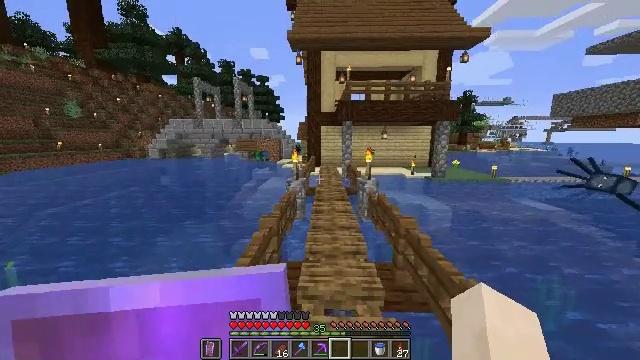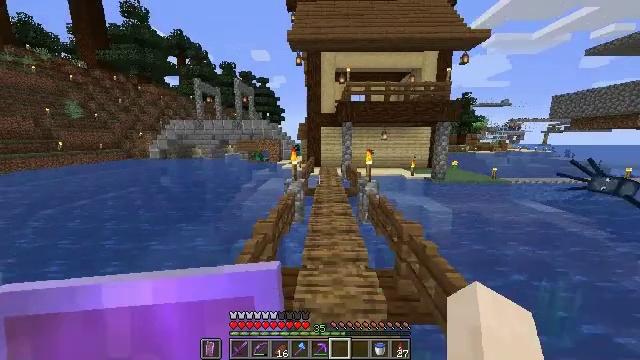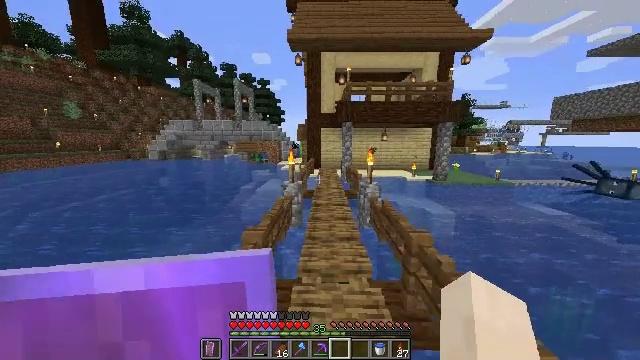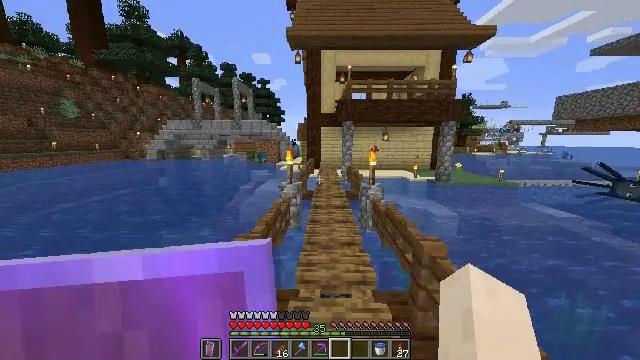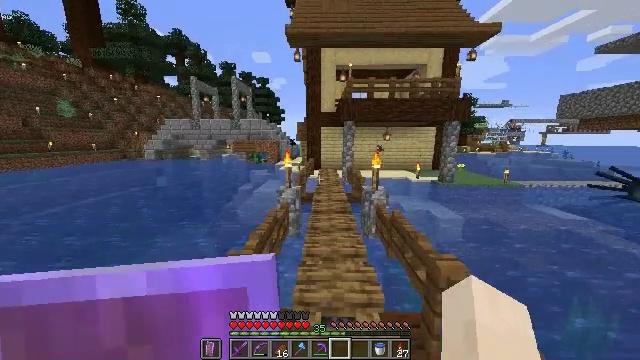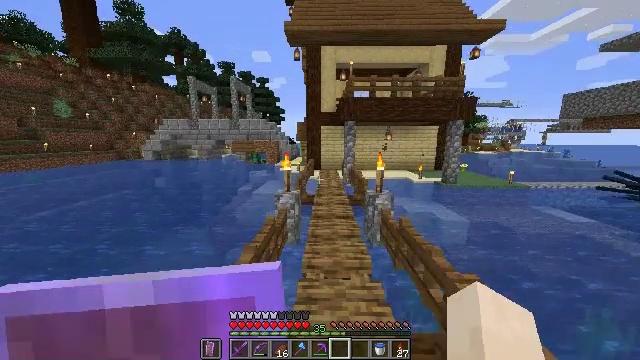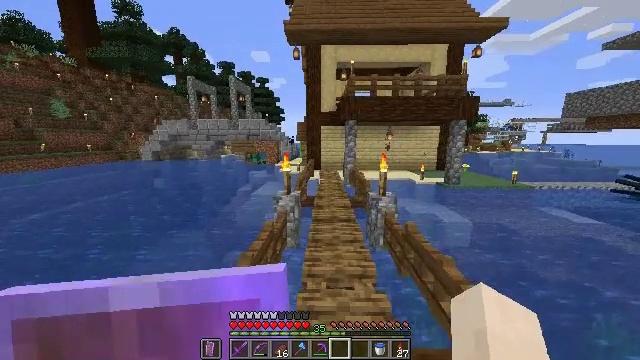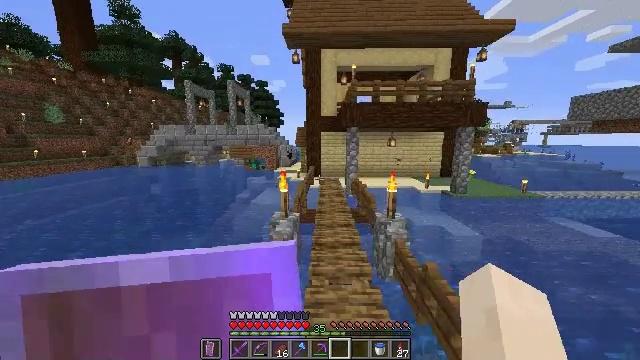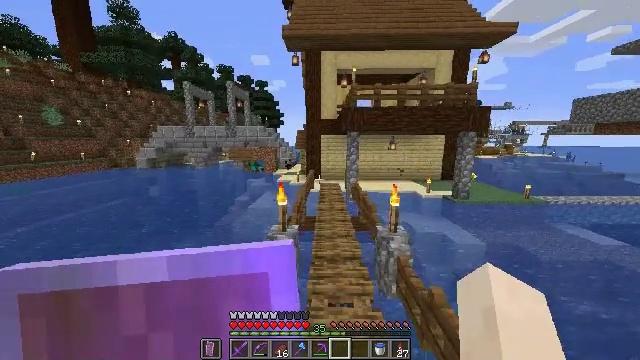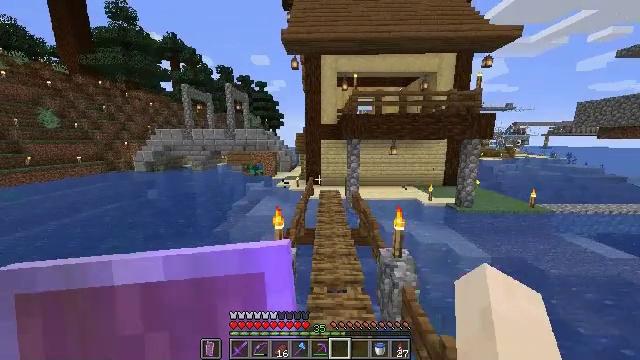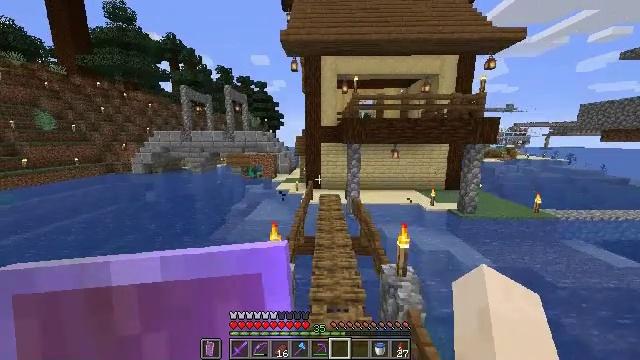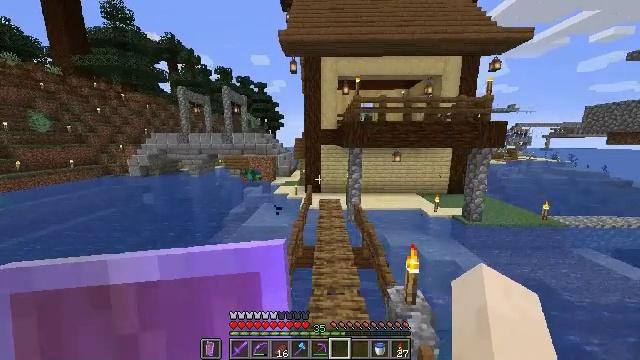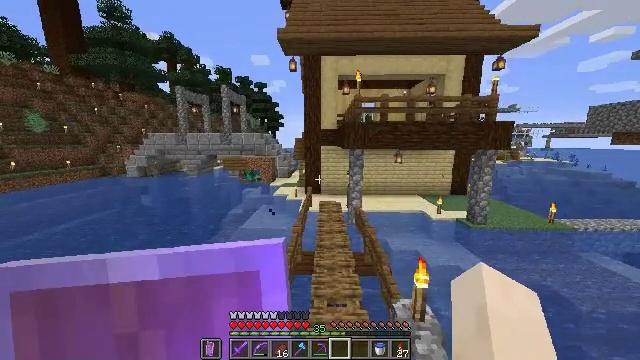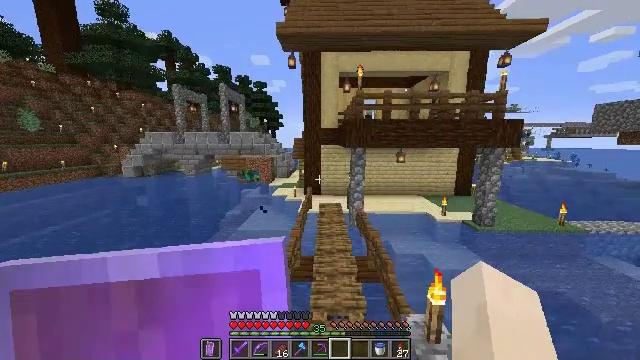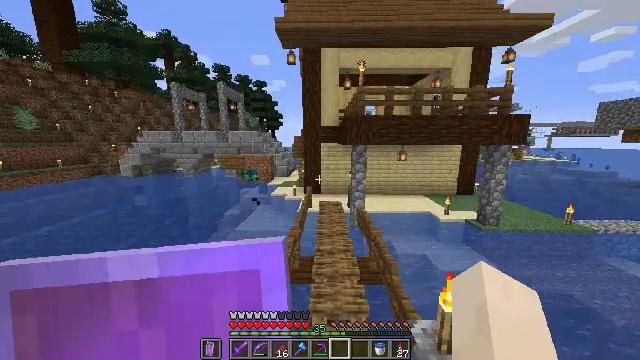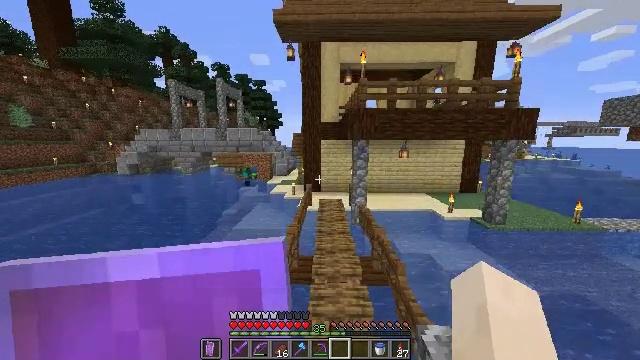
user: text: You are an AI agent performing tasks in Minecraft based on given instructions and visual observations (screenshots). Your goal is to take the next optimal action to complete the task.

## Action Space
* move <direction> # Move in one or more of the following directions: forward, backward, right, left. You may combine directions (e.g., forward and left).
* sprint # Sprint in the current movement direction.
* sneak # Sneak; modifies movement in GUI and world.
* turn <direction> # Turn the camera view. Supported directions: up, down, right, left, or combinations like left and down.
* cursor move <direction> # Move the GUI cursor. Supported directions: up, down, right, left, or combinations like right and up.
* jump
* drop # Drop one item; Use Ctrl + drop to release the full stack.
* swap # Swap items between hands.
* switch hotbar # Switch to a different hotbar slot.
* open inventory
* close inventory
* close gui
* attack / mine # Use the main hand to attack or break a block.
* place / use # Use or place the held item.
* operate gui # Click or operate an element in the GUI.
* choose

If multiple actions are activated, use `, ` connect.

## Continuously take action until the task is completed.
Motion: motion action
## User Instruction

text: Craft a lead.
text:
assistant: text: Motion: move forward, sprint
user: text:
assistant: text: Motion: move forward, sprint
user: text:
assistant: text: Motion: move forward, sprint
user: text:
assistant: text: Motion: move forward, sprint
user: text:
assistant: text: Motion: move forward, sprint
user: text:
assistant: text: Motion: move forward, sprint
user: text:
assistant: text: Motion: move forward, sprint, jump
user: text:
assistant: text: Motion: move forward, sprint, jump
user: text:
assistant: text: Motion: move forward, sprint, jump
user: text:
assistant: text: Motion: move forward, sprint, jump
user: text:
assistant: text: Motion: move forward, sprint
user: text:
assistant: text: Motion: move forward, sprint
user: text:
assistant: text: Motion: move forward, sprint
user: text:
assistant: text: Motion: move forward, sprint
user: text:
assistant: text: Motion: move forward, sprint
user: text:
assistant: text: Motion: move forward, sprint
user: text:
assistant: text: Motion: move forward, sprint
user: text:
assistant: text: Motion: move forward, sprint
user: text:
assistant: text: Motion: move forward, sprint
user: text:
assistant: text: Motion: move forward, sprint
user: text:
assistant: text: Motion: move forward, sprint, jump
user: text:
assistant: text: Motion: move forward, sprint, jump
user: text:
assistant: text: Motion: move forward, sprint, jump
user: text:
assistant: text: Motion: move forward, sprint, jump
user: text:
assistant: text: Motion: move forward, sprint
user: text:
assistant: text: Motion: move forward, sprint
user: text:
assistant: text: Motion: move forward, sprint
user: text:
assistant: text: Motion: move forward, sprint
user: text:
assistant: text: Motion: move forward, sprint
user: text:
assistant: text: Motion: move forward, sprint